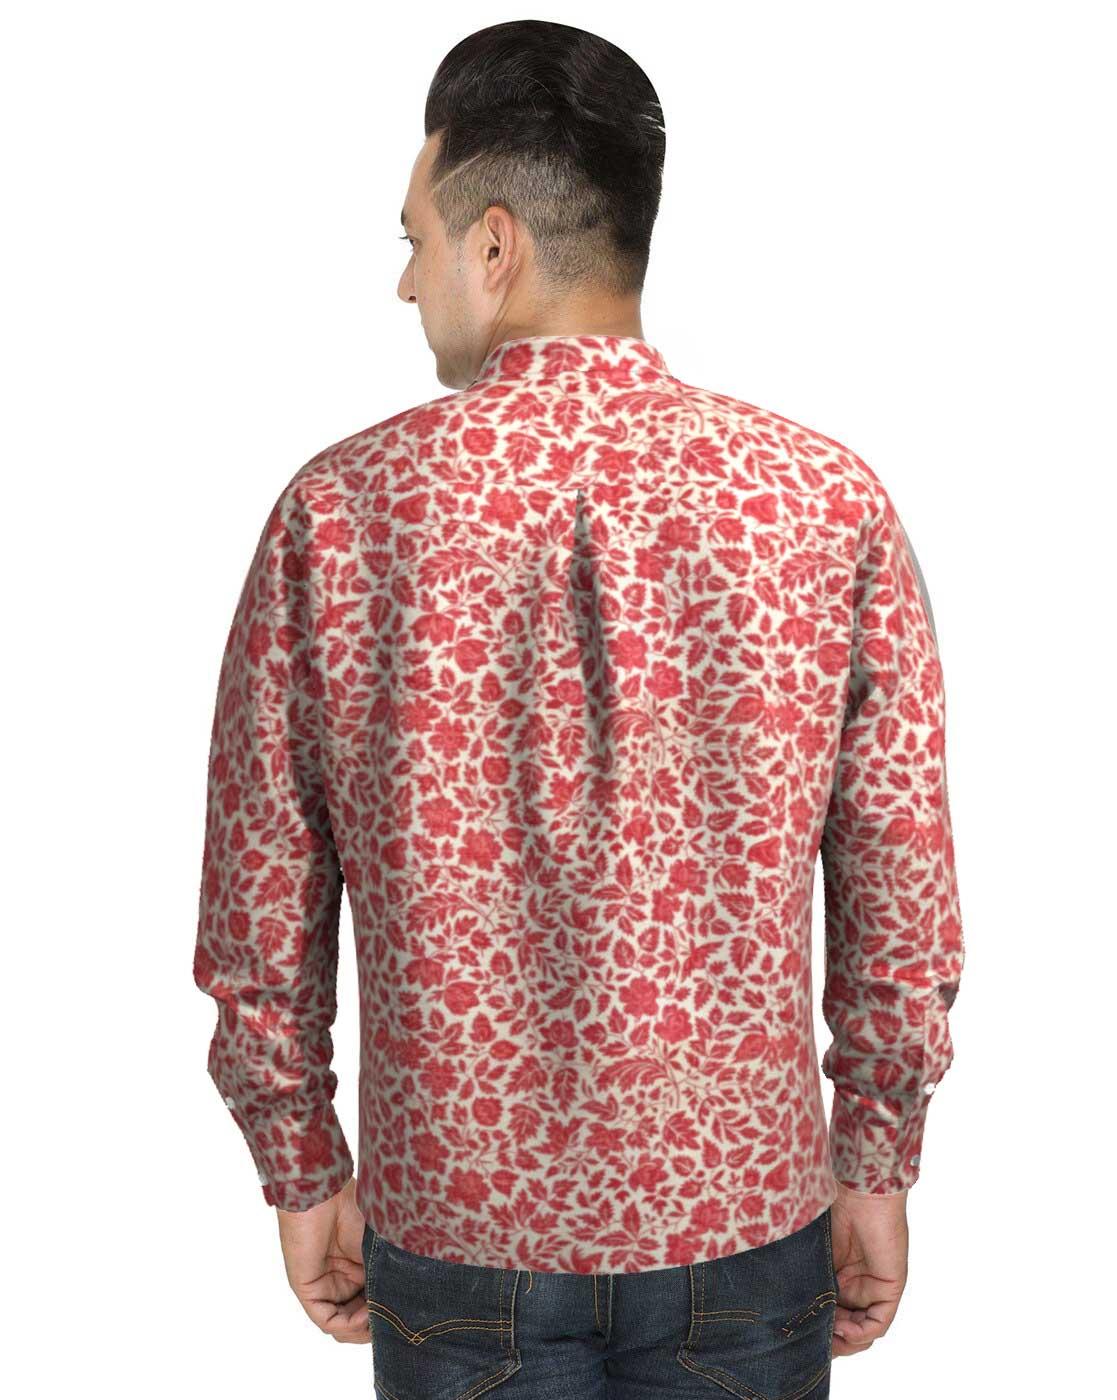
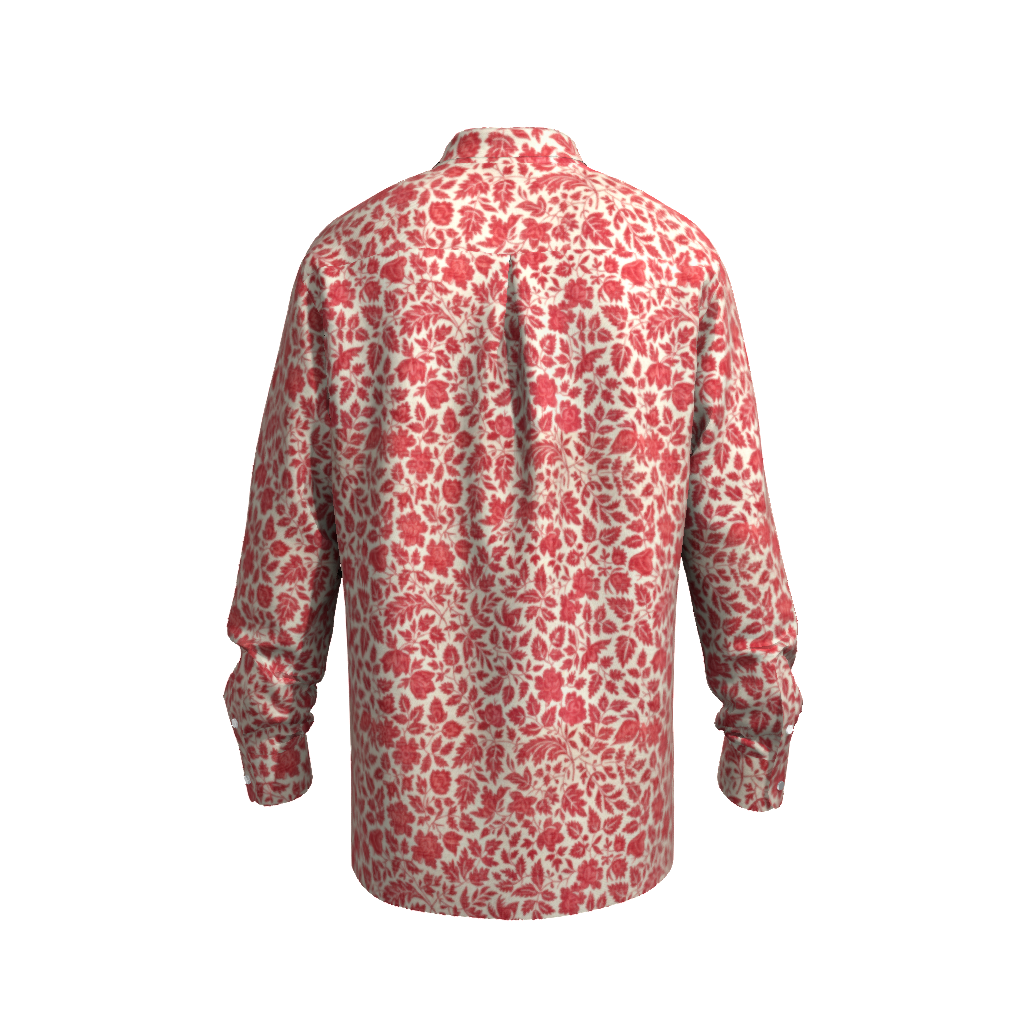
Clothing description: red leopard print button up tee